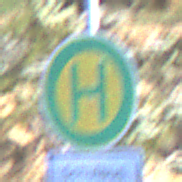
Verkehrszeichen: Haltestelle
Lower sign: ZeitangabenMitBeschraenkungAufWochentage5
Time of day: MorningAfternoon
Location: Outdoor (Nature)
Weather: Clear
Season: NotSpecified
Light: Natural